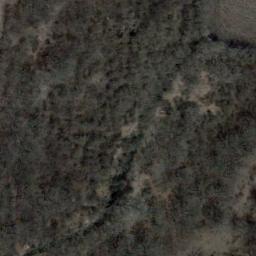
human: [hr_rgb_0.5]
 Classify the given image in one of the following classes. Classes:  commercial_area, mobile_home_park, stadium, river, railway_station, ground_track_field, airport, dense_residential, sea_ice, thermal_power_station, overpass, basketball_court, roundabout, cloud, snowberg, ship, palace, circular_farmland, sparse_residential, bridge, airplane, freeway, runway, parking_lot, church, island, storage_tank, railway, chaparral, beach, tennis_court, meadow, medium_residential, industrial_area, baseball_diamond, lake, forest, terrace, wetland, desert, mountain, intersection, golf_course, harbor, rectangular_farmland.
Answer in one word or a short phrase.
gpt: forest